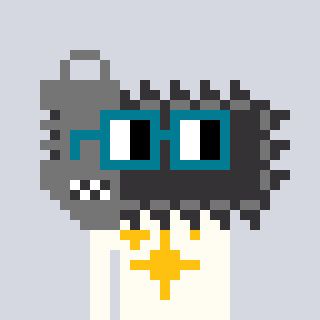
a pixel art character with square dark green glasses, a chainsaw-shaped head and a grayscale-colored body on a cool background